Interaction volume radius: 5 \u00c5
Interaction volume height: 40 \u00c5
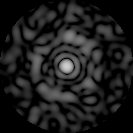
Disorder parameter: 0.8675